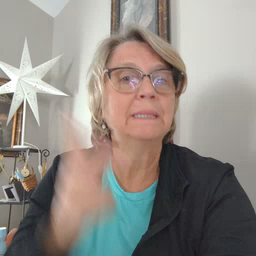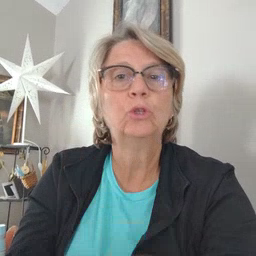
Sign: hear